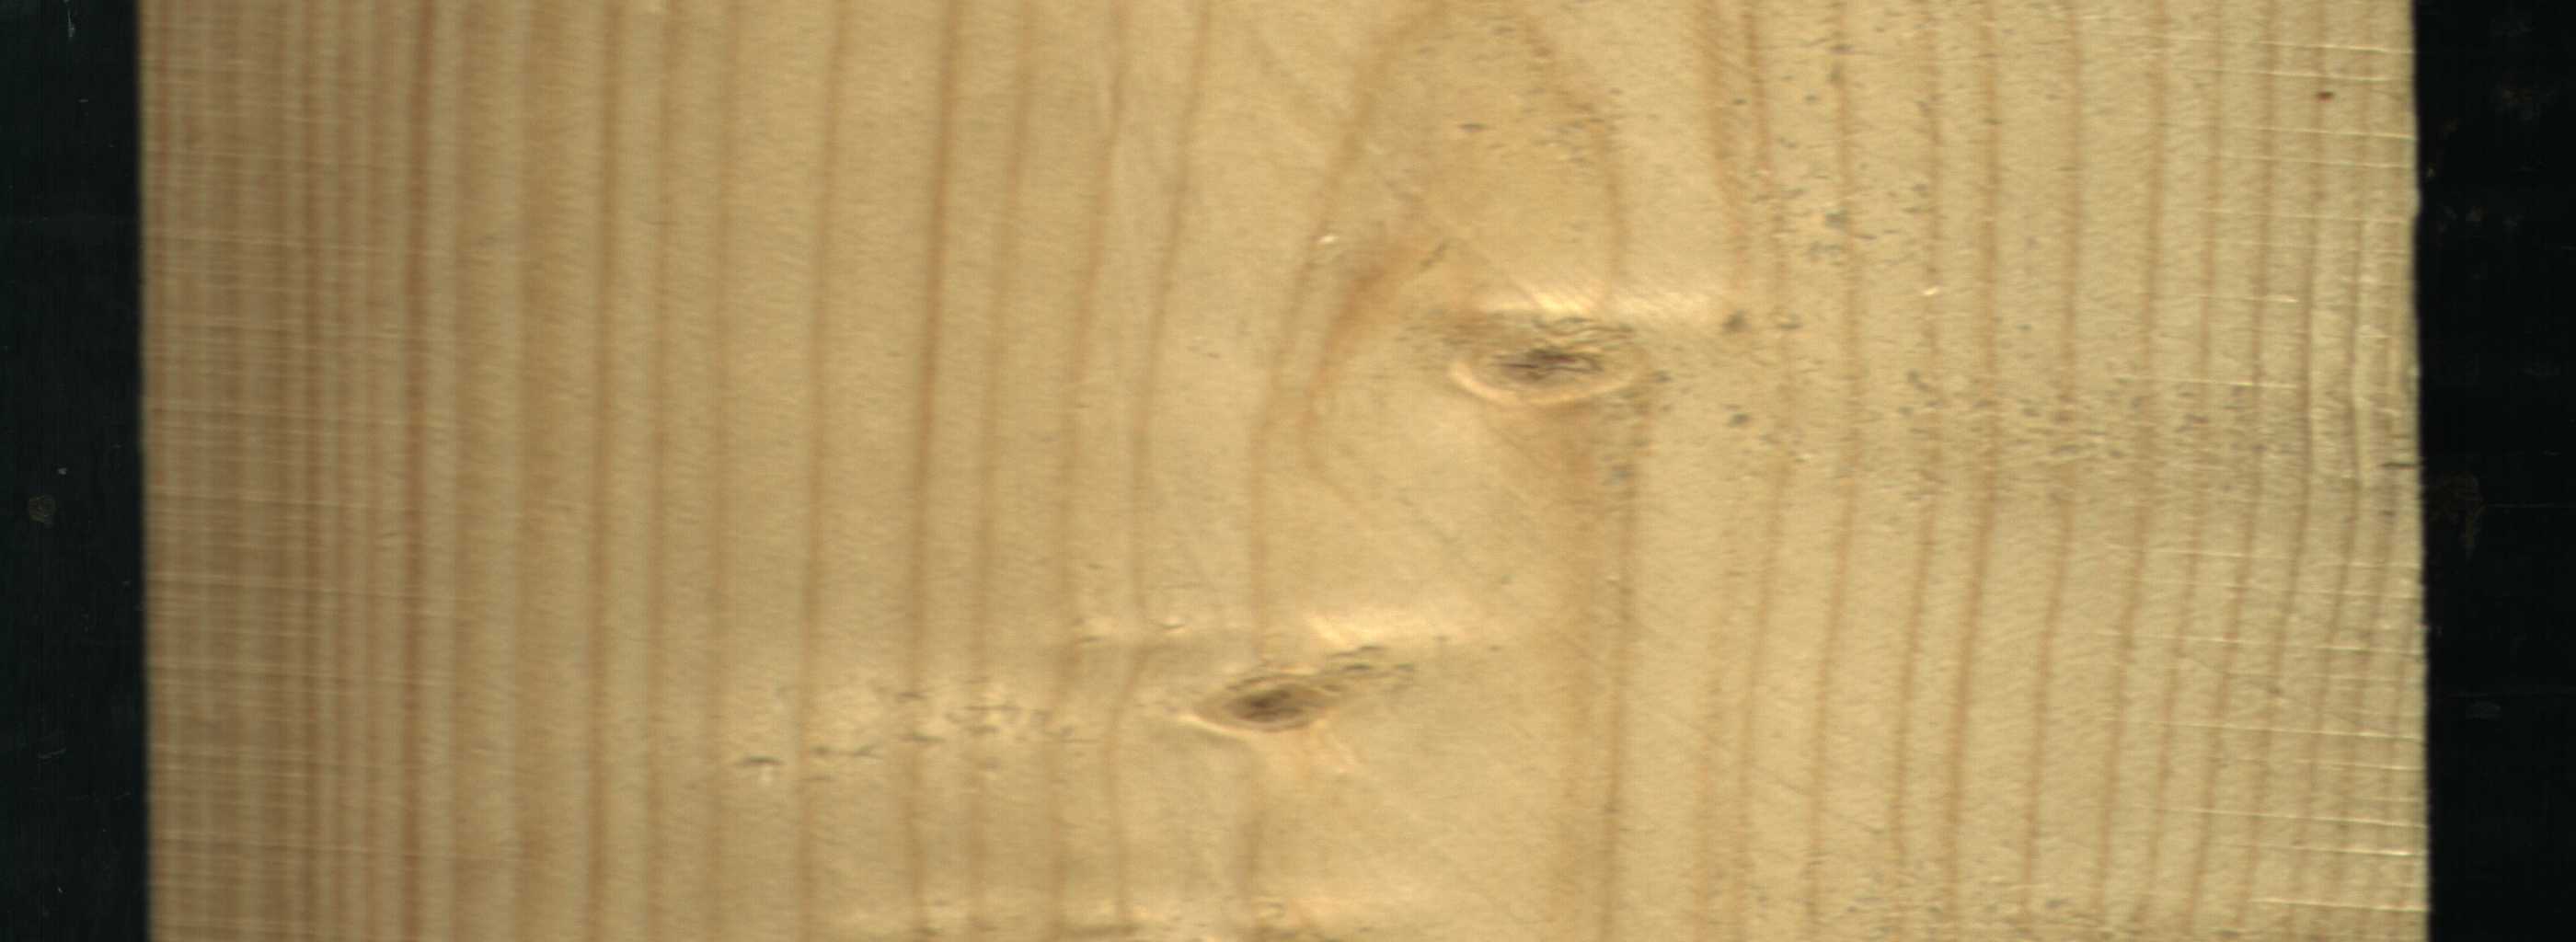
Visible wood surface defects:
Live_Knot
Live_Knot